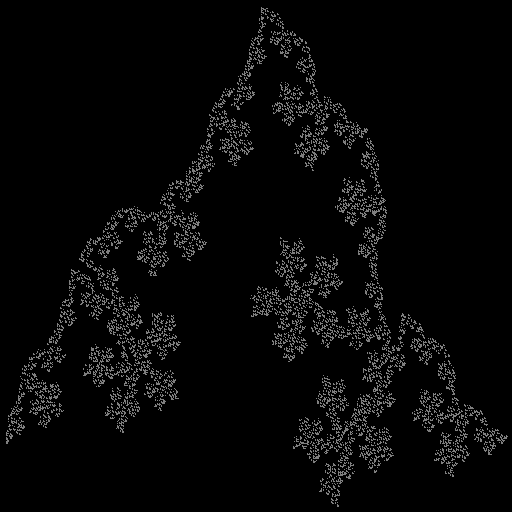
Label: penta